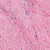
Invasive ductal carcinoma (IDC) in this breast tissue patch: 0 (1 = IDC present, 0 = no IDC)